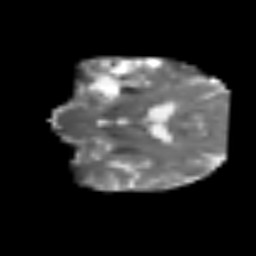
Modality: T2w
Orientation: coronal
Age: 58
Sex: female
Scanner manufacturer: siemens
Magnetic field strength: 3 T
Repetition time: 3.2 s
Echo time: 0.081 s